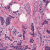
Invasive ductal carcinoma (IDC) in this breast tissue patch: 1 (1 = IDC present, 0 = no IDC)